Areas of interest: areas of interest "Logistics and Express Delivery"
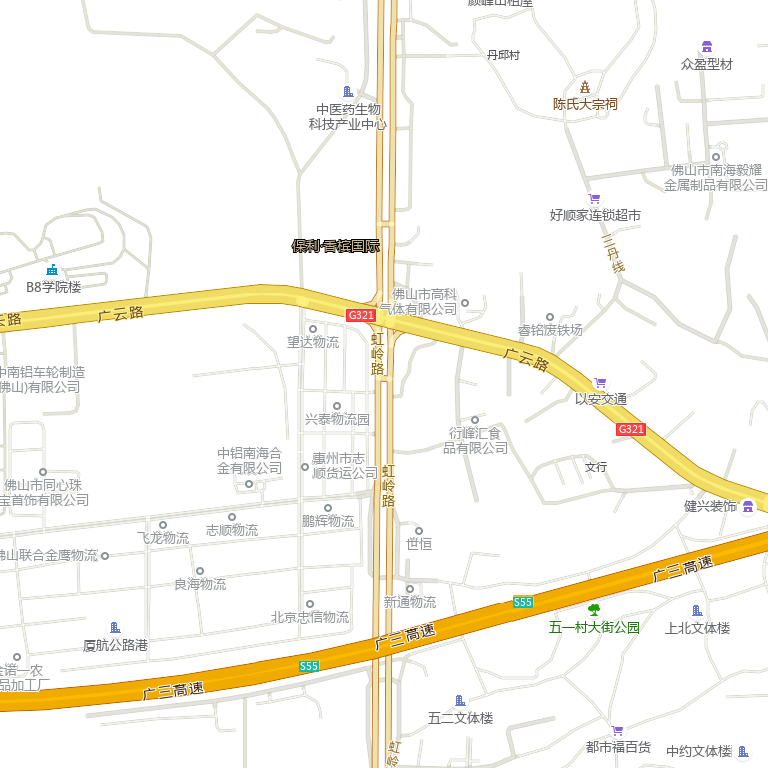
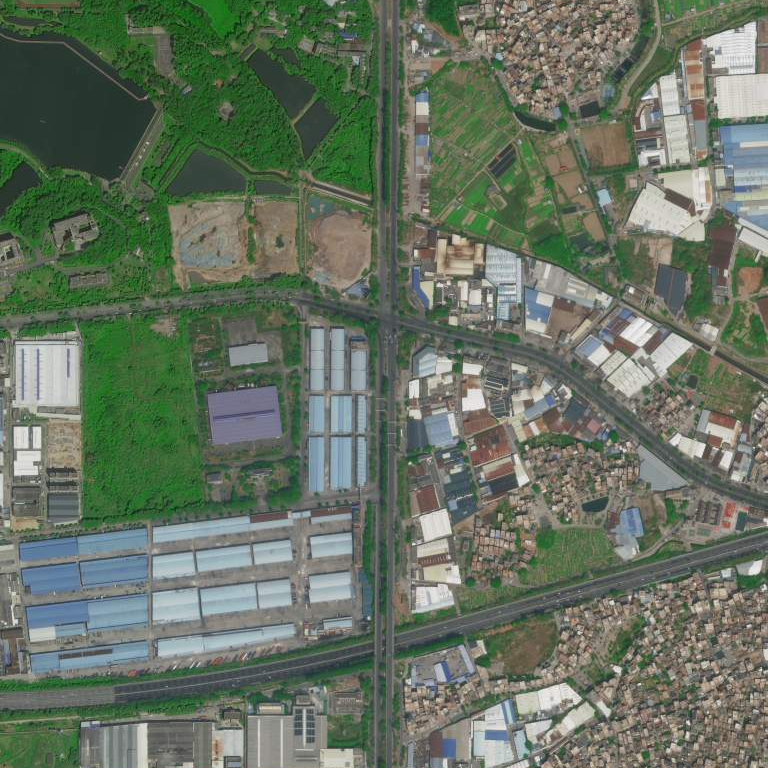